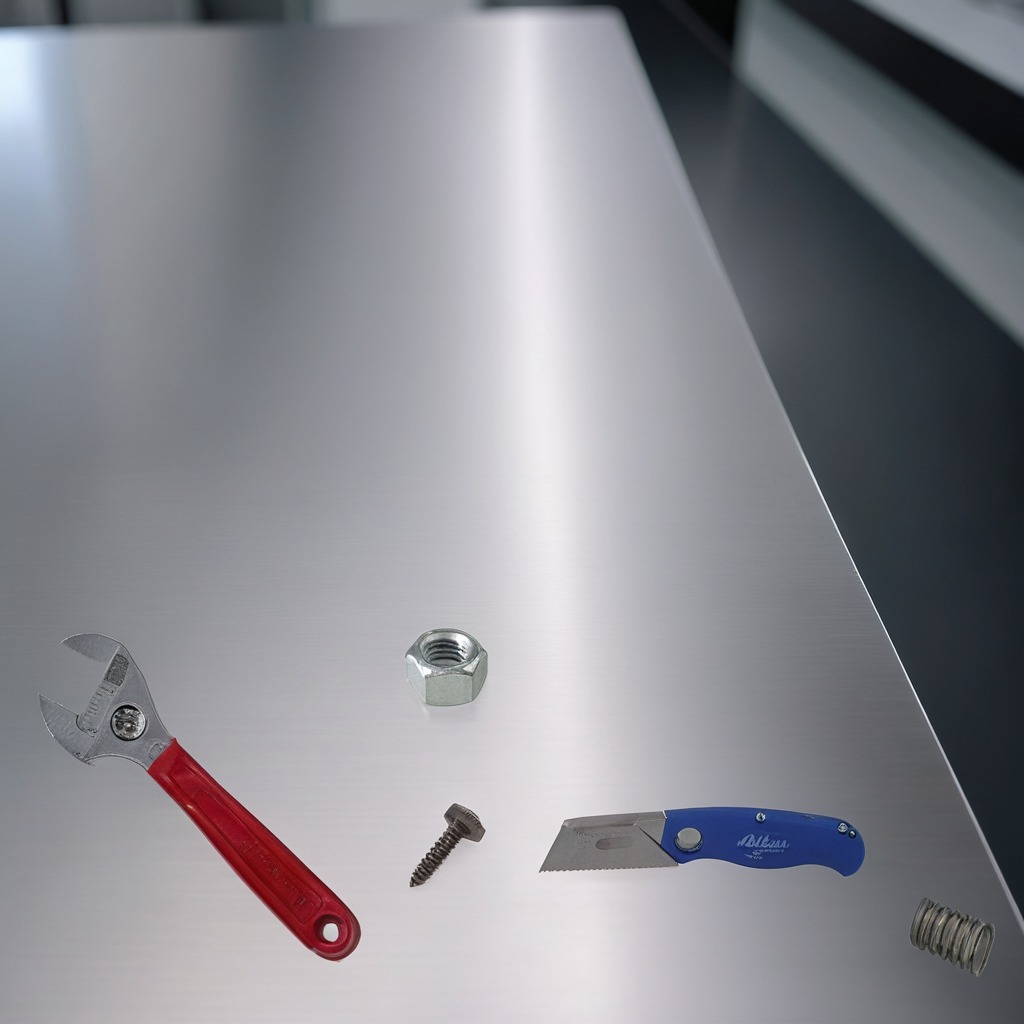
A utility knife, a metal machine screw, a coiled metal spring, a metal nut, and a wrench are lying on a stainless steel table.